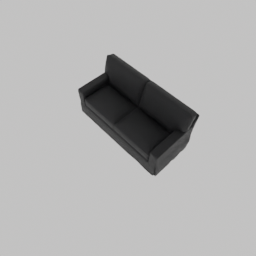
Label: furniture